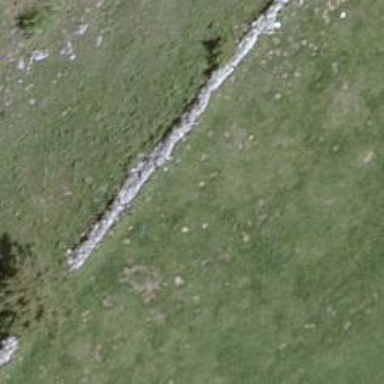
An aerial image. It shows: Wall barrier.